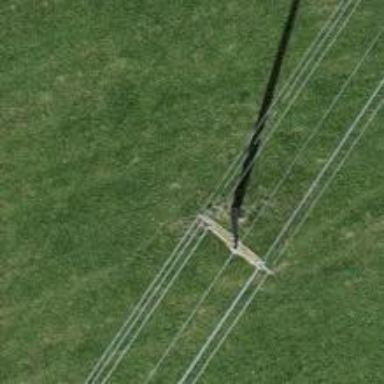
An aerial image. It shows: Power pole.